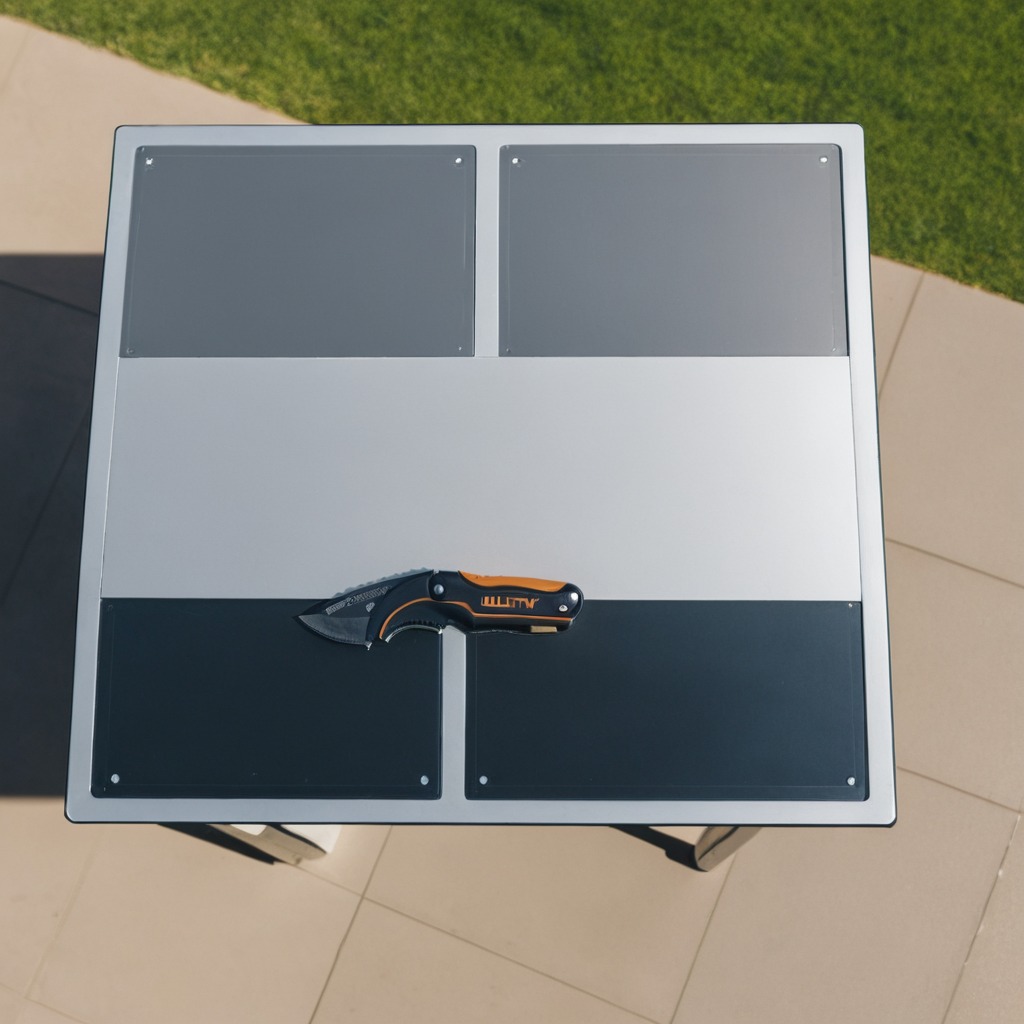
A utility knife is lying on the table.